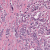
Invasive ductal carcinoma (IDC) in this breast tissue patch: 1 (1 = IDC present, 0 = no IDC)